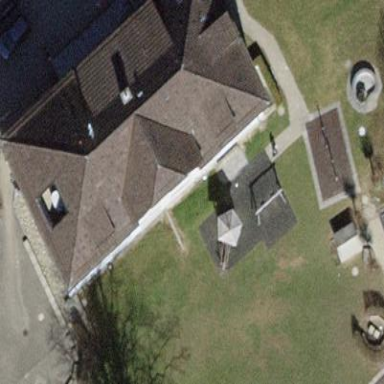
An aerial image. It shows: School building.